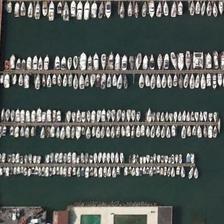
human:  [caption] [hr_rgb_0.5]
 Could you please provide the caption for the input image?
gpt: many white ships docked at the port,some of them are blue .